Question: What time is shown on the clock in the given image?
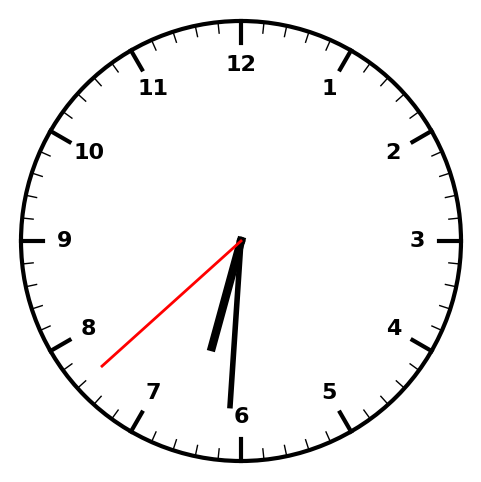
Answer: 06:30:38